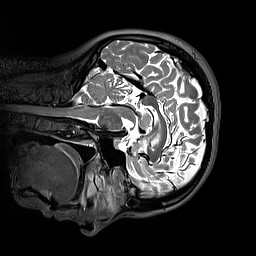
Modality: T2w
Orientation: sagittal
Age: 29
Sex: female
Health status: healthy
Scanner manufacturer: siemens
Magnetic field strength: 3 T
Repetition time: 3.2 s
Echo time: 0.412 s